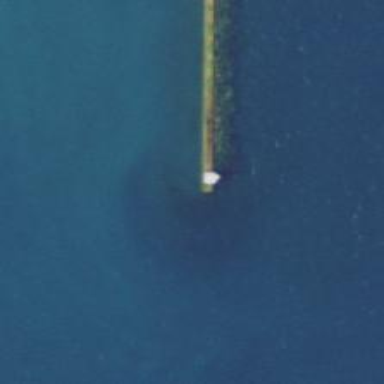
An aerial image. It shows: Breakwater structure.